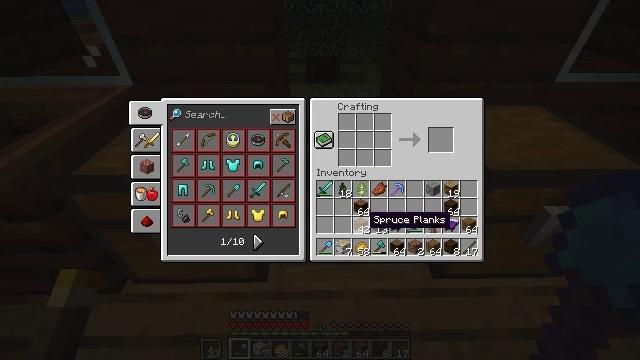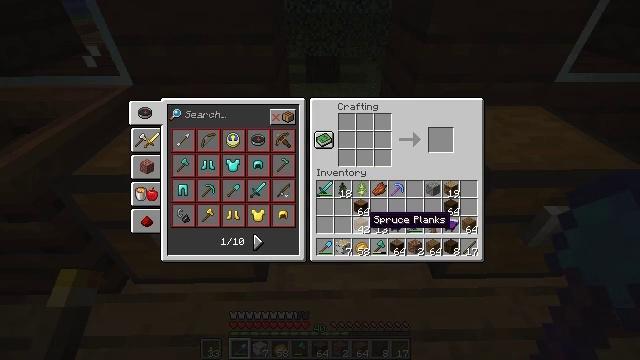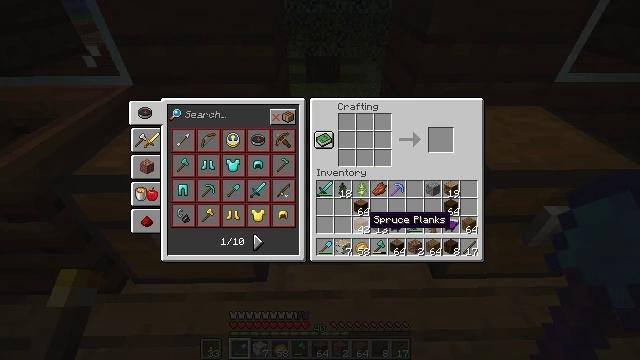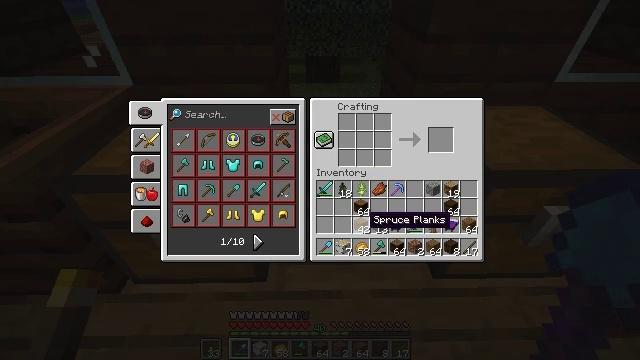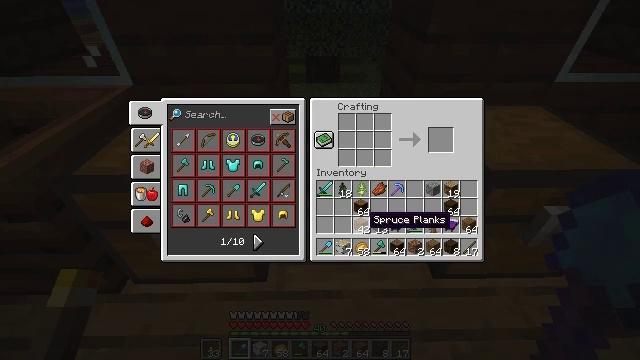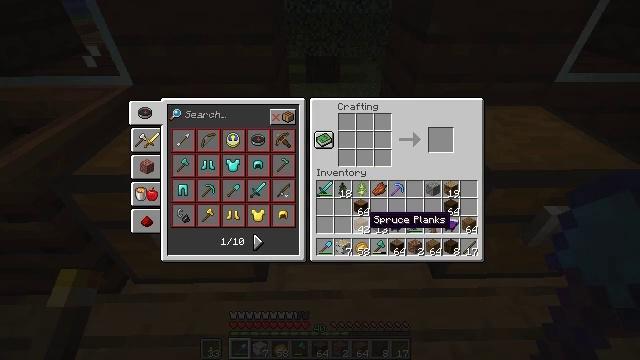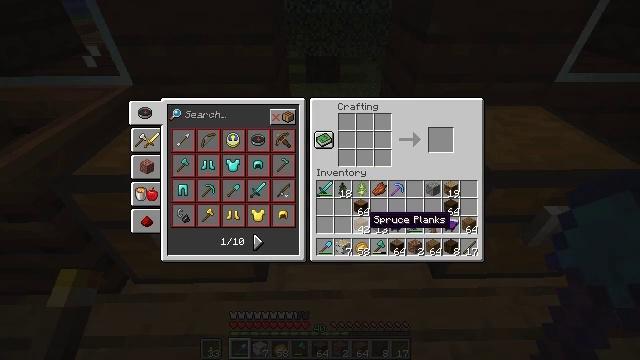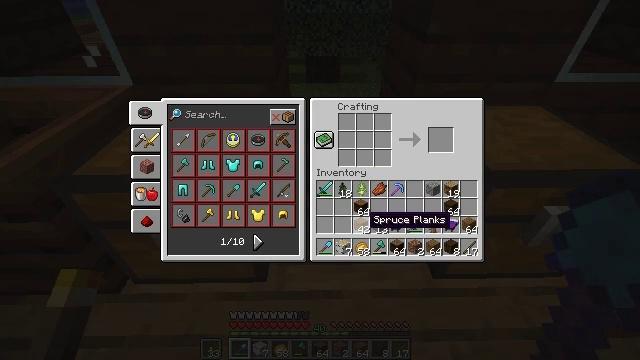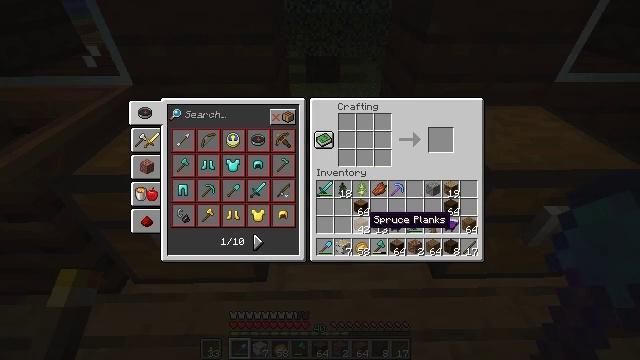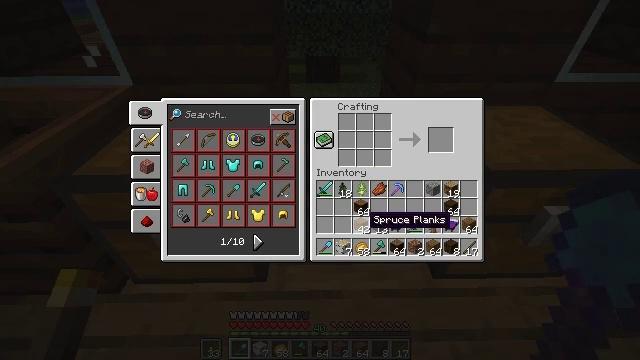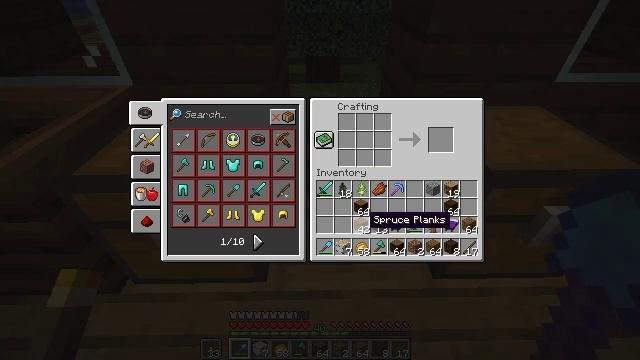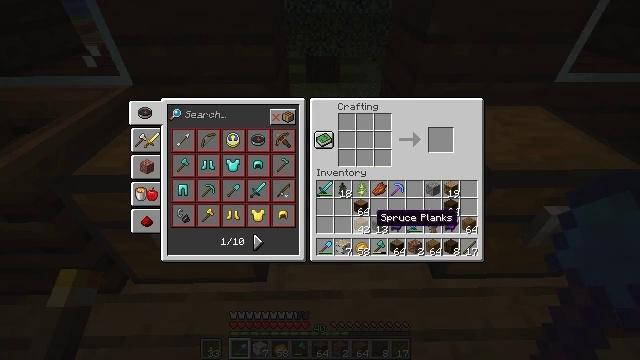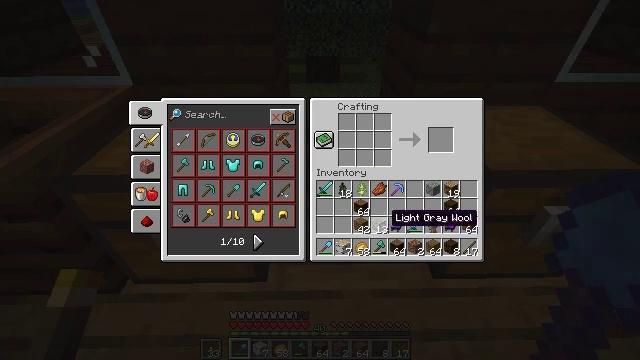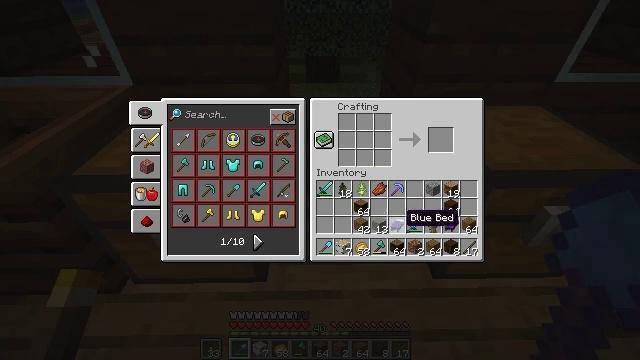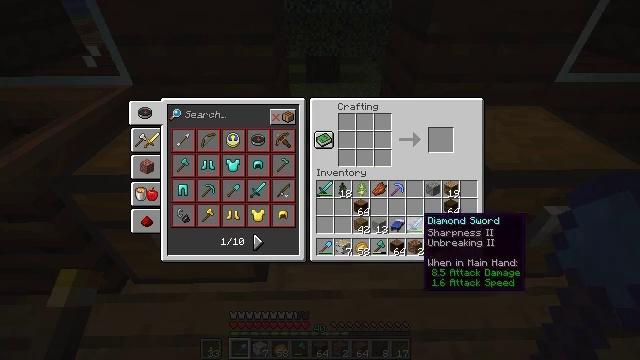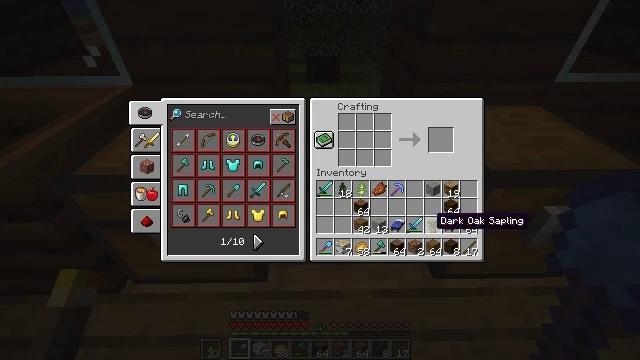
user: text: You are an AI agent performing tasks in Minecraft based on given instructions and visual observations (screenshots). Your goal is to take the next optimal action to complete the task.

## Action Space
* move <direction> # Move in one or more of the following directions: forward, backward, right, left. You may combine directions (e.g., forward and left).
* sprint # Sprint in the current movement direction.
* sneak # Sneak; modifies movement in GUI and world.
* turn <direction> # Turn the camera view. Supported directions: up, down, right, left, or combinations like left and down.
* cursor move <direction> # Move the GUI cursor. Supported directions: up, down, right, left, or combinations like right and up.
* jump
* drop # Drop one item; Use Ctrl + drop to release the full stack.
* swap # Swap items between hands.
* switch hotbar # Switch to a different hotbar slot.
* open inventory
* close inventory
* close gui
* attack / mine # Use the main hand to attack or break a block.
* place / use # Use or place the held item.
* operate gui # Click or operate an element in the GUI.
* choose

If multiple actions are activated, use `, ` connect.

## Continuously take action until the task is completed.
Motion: motion action
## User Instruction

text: Assemble the required items to craft a light gray bed.
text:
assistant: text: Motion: no_op
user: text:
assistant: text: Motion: no_op
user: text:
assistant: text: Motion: no_op
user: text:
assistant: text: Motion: no_op
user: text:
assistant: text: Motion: no_op
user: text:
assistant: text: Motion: no_op
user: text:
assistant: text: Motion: no_op
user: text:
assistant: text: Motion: no_op
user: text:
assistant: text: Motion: no_op
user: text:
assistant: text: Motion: no_op
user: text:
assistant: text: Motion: cursor move right
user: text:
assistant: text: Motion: cursor move right
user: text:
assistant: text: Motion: cursor move right
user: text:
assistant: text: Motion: cursor move right
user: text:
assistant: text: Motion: cursor move right
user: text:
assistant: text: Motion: cursor move right
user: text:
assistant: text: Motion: no_op
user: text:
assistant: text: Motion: no_op
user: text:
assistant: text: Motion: no_op
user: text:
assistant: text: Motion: no_op
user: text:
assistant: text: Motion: no_op
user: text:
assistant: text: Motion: no_op
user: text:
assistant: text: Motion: no_op
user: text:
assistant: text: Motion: no_op
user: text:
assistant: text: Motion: cursor move left
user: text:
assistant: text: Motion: cursor move left
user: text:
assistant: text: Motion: cursor move left
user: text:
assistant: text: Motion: no_op
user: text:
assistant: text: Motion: no_op
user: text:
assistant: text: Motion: no_op